Aerial crown-view tile of a tropical tree (Barro Colorado Island, Panama), acquired 20240813:
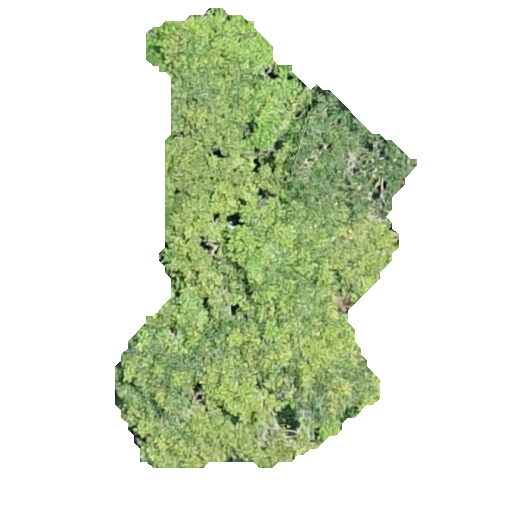
Species: Spondias mombin
GBIF accepted scientific name: Spondias mombin
Crown area: 135.254 m²